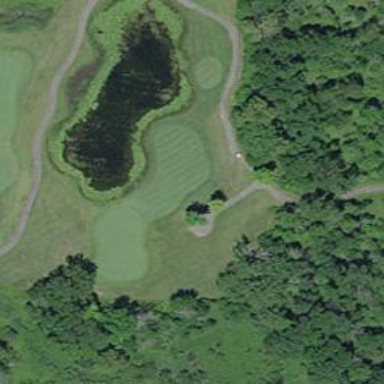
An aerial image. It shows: Golf fairway surrounded by grass.